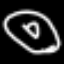
Label: donut